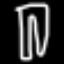
Label: pants